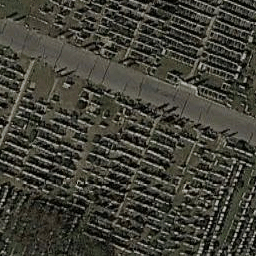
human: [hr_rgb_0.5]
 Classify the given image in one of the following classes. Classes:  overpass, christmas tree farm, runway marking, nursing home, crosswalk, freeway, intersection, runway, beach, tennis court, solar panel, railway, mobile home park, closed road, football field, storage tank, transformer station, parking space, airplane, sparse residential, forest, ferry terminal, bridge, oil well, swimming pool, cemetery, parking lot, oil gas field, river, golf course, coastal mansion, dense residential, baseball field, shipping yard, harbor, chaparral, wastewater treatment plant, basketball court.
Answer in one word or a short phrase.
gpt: cemetery